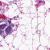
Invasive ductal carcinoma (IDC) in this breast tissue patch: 0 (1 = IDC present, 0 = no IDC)